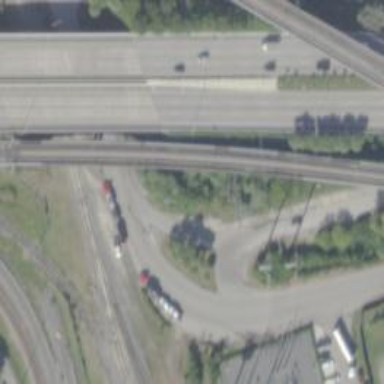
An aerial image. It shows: Bridge over electrified rail tracks leading to yard.